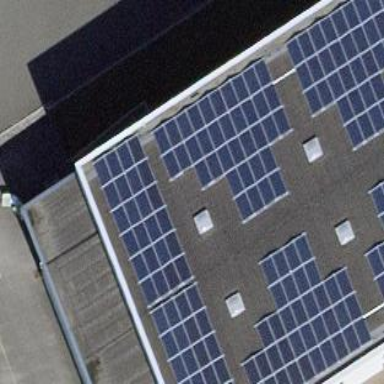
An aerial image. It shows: Solar power generator using photovoltaic panels.